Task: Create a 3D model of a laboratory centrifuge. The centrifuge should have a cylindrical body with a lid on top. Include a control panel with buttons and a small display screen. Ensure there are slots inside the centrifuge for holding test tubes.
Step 99:
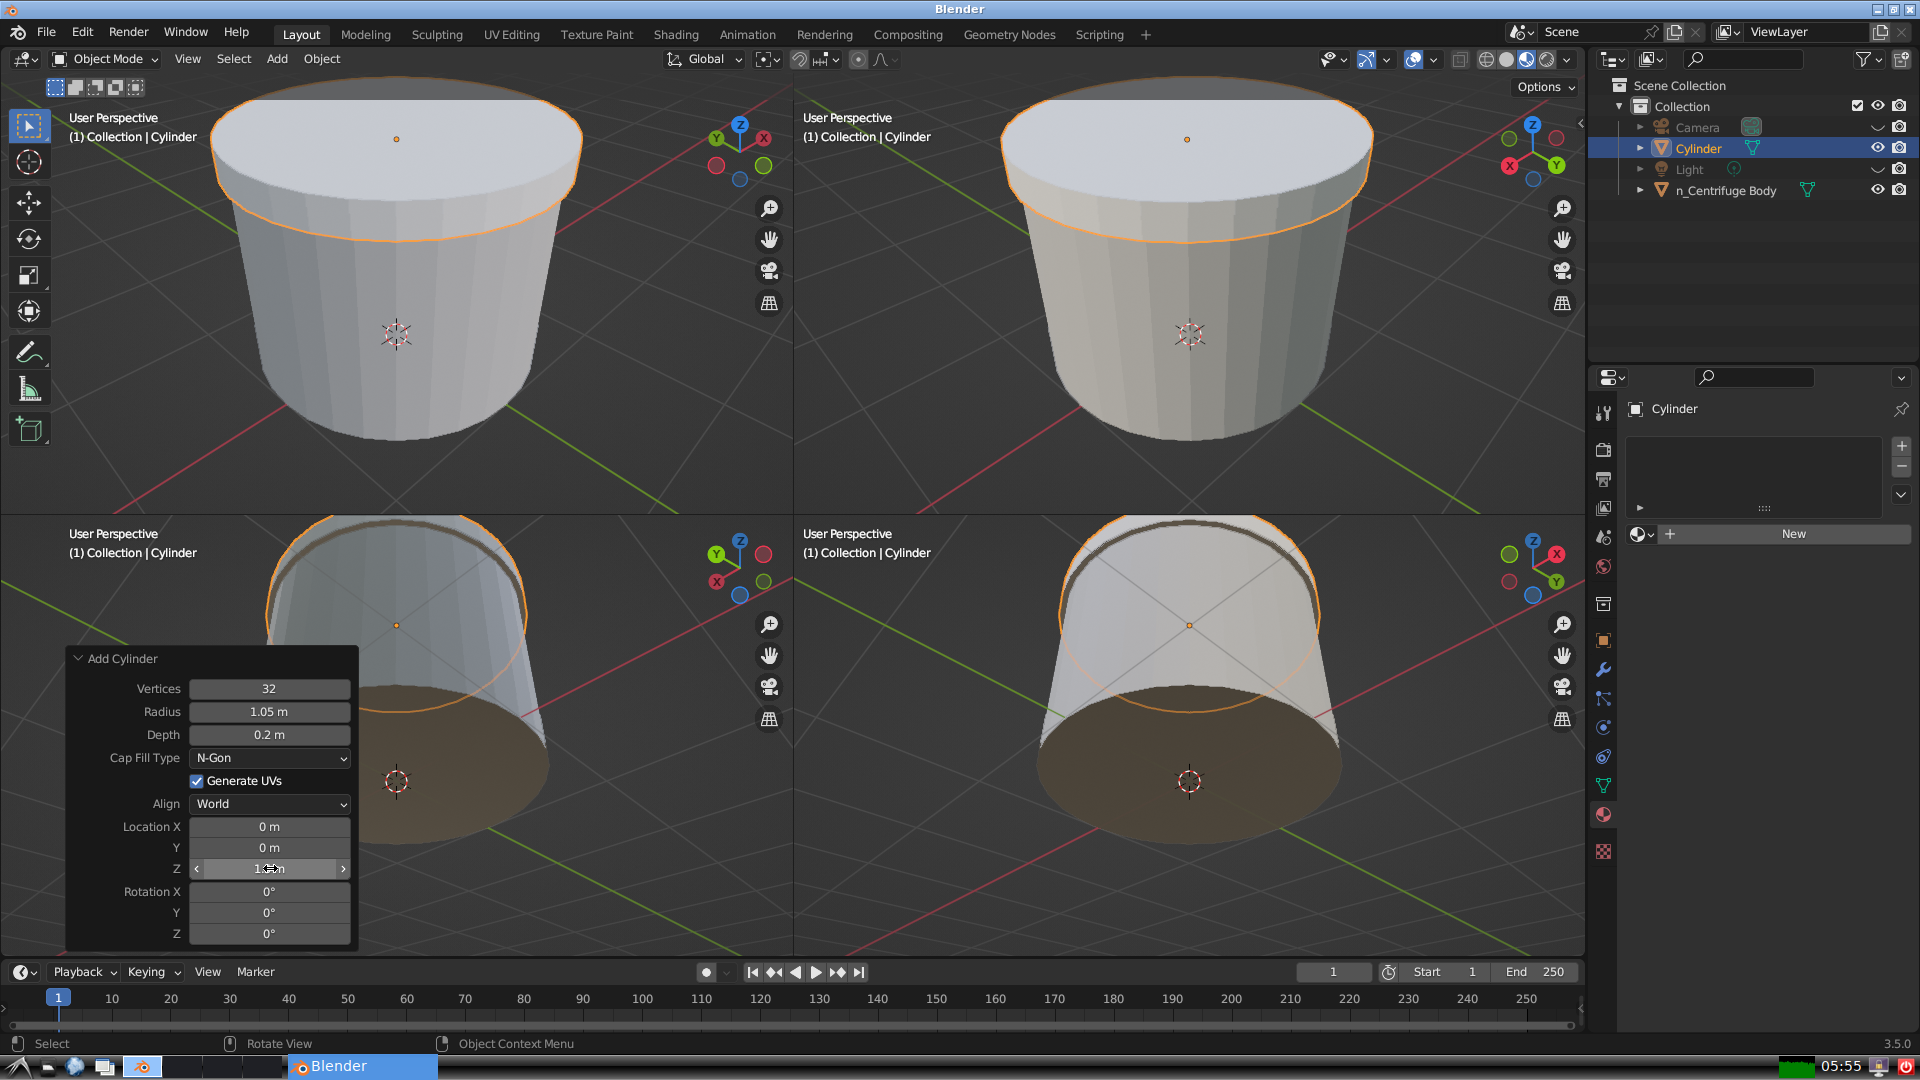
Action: {"mouse_move": [960, 540]}